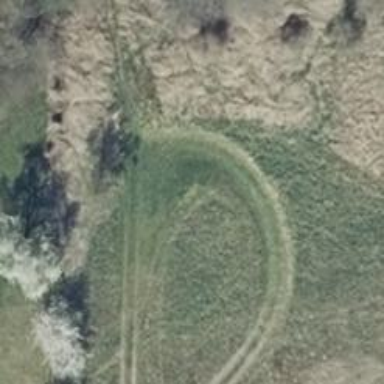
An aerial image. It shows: Grass track.